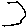
Label: hexagon